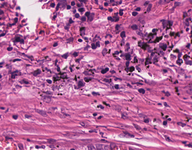
Tumor epithelial tissue: no
Tumor-associated stroma tissue: yes
Normal tissue: no